Question: 1. I create a very simple Action-script Mobile project using Flash builder 4.6 and I select both automatically reorient and full-screen mode
2. I'm using an external SWC file to import some graphics
This is the result when testing my application on an android device:

The problem : . As you can see in the image, I have a big white area and my application is in the upper-left corner and too small.
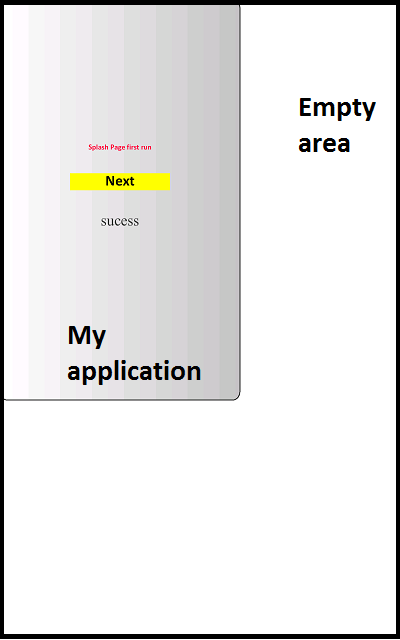
Answer: This one should help you: <URL>